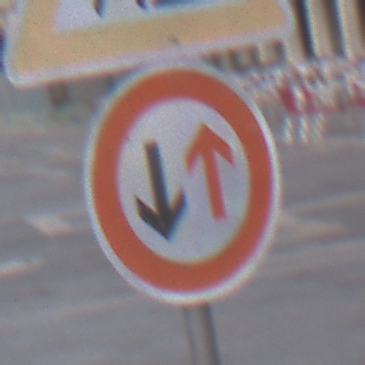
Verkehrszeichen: VorrangDesGegenverkehrs
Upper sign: Arbeitsstelle
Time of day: SunriseSunset
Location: Outdoor (Urban)
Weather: PartlyCloudy
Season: NotSpecified
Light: Natural